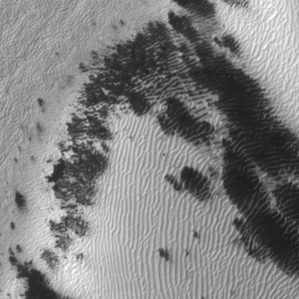
Label: frost